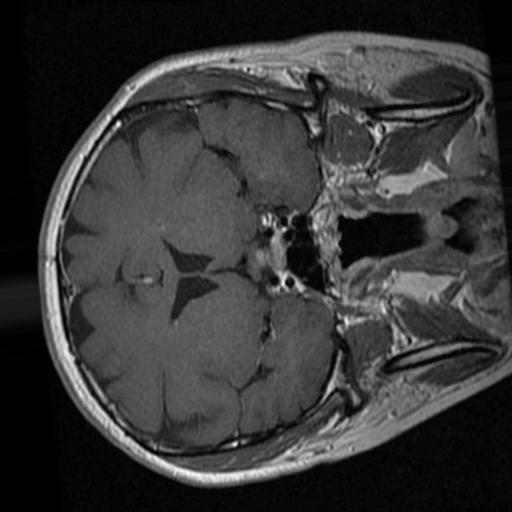
Label: brain_tumor